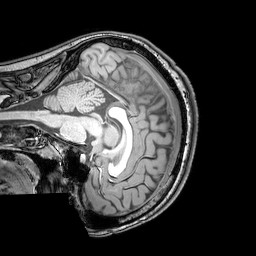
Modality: T1w
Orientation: sagittal
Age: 22
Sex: female
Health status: healthy
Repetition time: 0.081 s
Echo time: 0.037 s